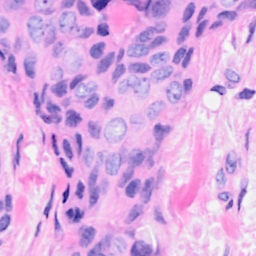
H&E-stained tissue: Breast